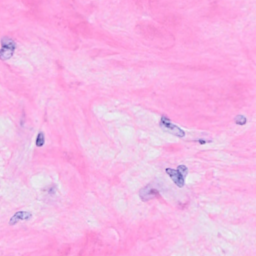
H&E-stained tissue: Breast